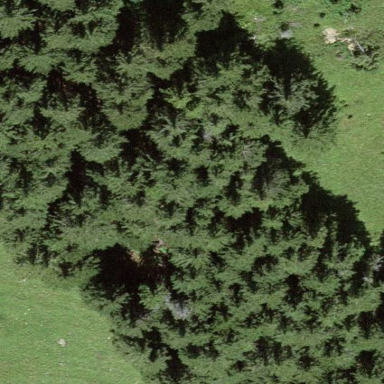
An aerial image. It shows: Forest area predominantly covered with needle-leaved trees.